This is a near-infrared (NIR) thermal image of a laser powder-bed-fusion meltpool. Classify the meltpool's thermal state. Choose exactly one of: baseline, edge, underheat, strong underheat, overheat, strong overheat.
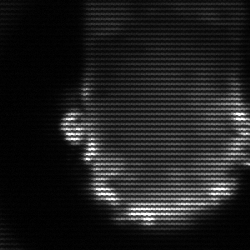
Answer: baseline